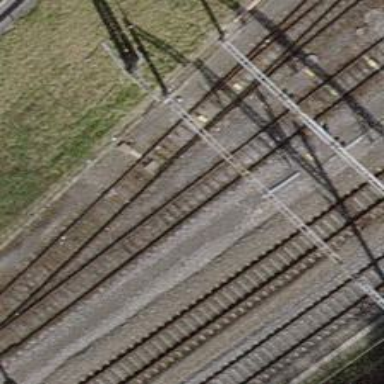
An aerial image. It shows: Railway switch.